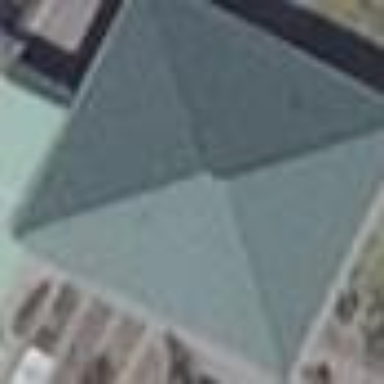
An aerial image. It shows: Building with pyramidal roof shape.